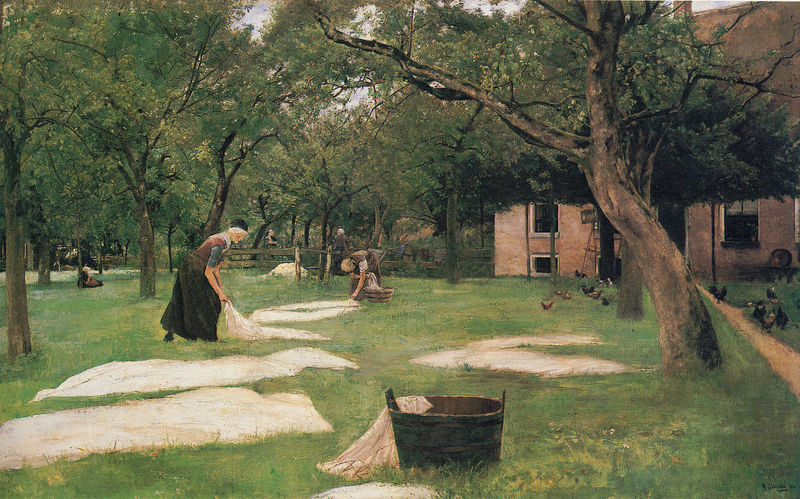
Titel: Die Rasenbleiche
Künstler: Max Liebermann
Standort: Köln
Institution: Wallraf-Richartz-Museum
Schlagwörter: baum, blau, blätter, gemälde, himmel, laub, schatten, weiß, baumstämme, bäume, frauen, gelb, grün, impressionismus, ocker, sitzen, wäsche, äste, blumen, braun, fenster, frau, grau, holz, licht, schwarz, dach, gras, haus, obst, park, weg, wiese, zaun, beige, falten, stehen, gräser, vieh, zweige, sonne, stoffe, tücher, rosa, schräg, bauern, kamin, garten, hellblau, kübel, schürze, magd, sommer, trocknen, zwei, bäuerin, bauernhof, hof, latten, blümchen, stämme, blue, hat, oil, people, white, window, women, black, dark, dress, green, ladies, painting, sitting, wall, windows, woman, bed, blanket, korb, oil painting, old woman, pink, servant, sheet, sheets, washing, brown, pot, laken, waschen, bücken, weiden, fass, liebermann, zuber, profile, wood, leintuch, bettlaken, ländlich, fruit, life, rock, sky, stone, tree, building, field, head, house, landscape, nature, water, horizon, houses, lane, roof, summer, sun, trees, village, legen, trog, child, forest, grass, light, garden, path, way, bottich, eimer, blätterdach, impressionism, shadow, mother, realism, realist, textiles, animals, birds, rooster, weise, vogeler, children, fence, meadow, sunlight, fesnter, outside, peasants, rural, hennen, hühner, holzeimer, spring, basket, arms, clothes, leaves, bettwäsche, astgabeln, lawn, back, bend over, box, gra, früher, cloth, cow, farm, branches, cottage, astlöcher, wäscherinnen, wiede, wäscherin, waschtag, towel, leaf, outdoors, wash, baby, paint, genre, leintücher, dry, öl, work, working, land, tan, doorway, open, poor, realistic, waschfrauen, rasenbleiche, container, workers, europe, bending, picnic, swing, skirts, bleiche, household, basin, tub, labor, millet, linen, barrel, barrels, bleichen, buckets, but, chicken, chickens, cleaning, drying, hens, hous, laundresses, laundry, linens, madg, orchard, servants, swings, trocknung, tube, trunks, pathway, apples, harvest, clothe, bedding, bucket, soap, plantation, yard, maids, millstone, bleaching, ducks, cocks, pick, wash tub, wäschekübel, woods, country, sacks, washing up, zugber, yar, lay down, xgvasvbfklhjv, hammoc, reaping, harvests, unfolding, yard scene, sheed, wascheimer, hends, chore, 'cloth, wiese bleiche